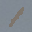
Label: 1